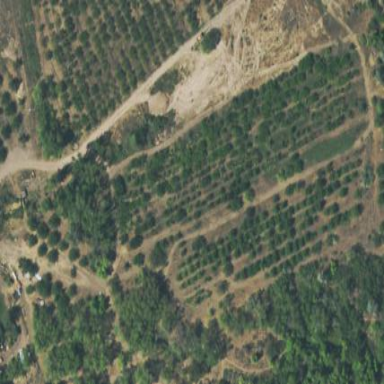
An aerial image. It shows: Orchard.